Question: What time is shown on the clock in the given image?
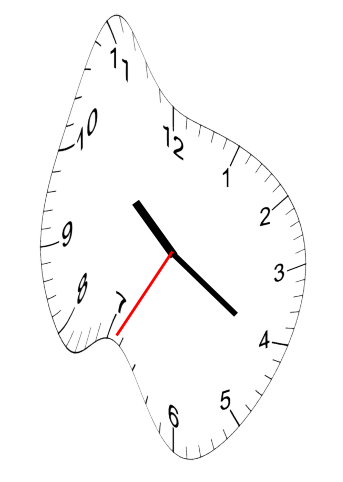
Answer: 10:20:35